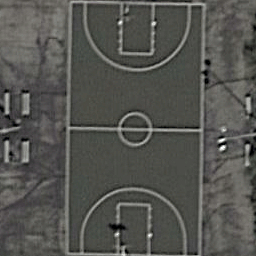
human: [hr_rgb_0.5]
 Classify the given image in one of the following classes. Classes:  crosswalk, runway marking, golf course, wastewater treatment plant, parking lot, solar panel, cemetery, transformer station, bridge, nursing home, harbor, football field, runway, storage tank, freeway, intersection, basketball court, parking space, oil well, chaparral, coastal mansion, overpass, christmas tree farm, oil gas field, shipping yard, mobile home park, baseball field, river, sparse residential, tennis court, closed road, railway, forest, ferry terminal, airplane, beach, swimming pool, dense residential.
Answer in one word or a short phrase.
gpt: basketball court